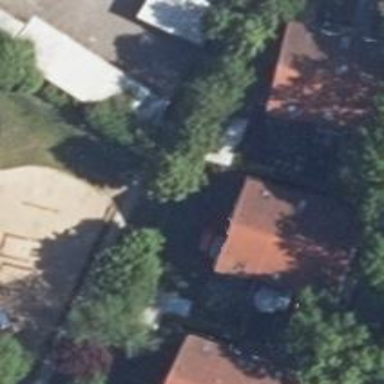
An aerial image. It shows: Terrace building.